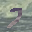
Label: 7